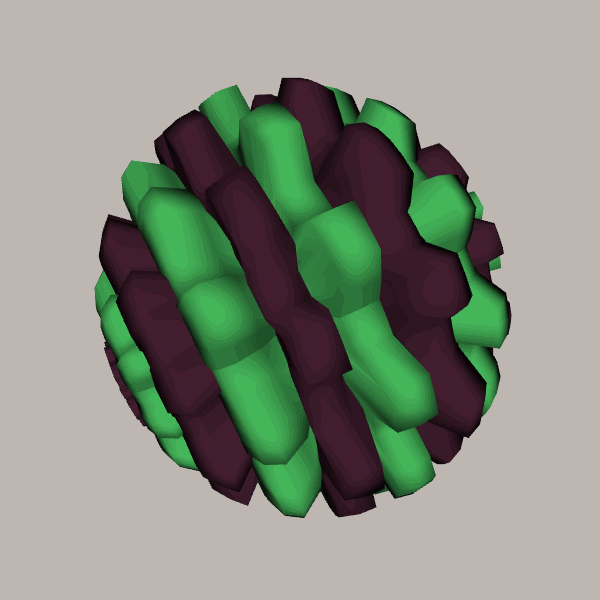
Background: light